Frequency: 50000
Velocity: 0,155
Power: 21,9
Pulse duration: 0,0000001
Pass count: 1
Magnification: 10
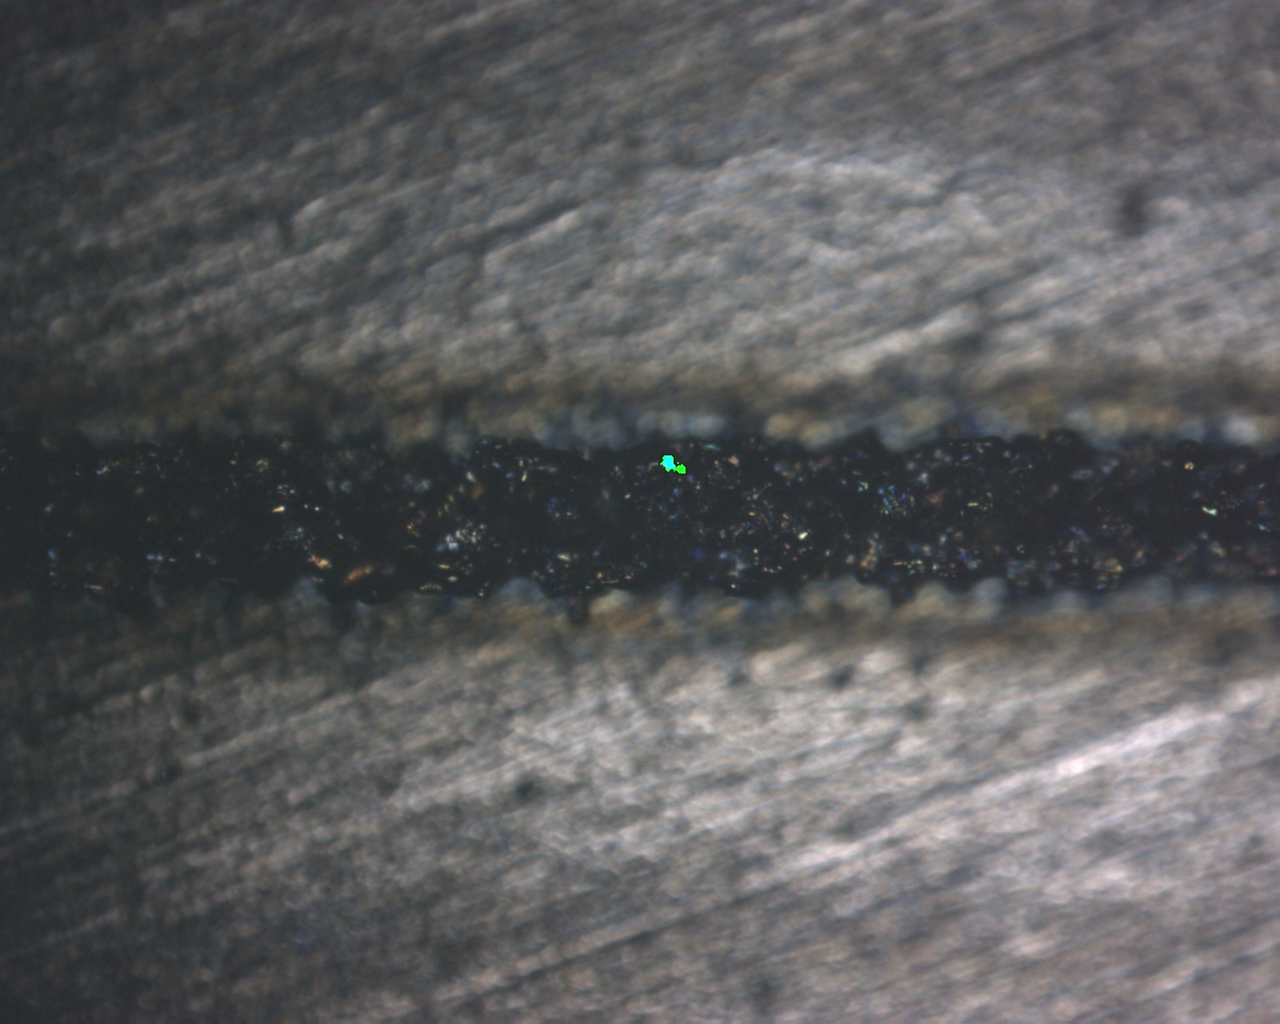
Measured width: 147.692
Other width: 55.021